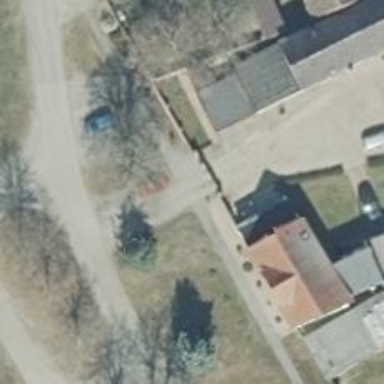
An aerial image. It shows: Path with sidewalk.